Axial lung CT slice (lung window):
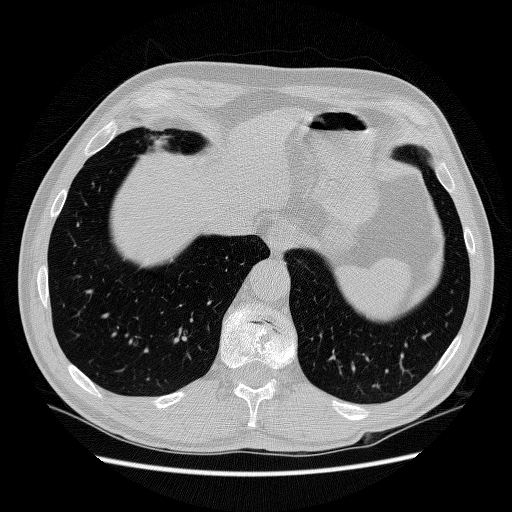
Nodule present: no